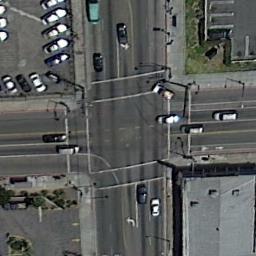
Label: intersection